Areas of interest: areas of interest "Shangqiu City Traditional Chinese Medicine Hospital (New Campus)"
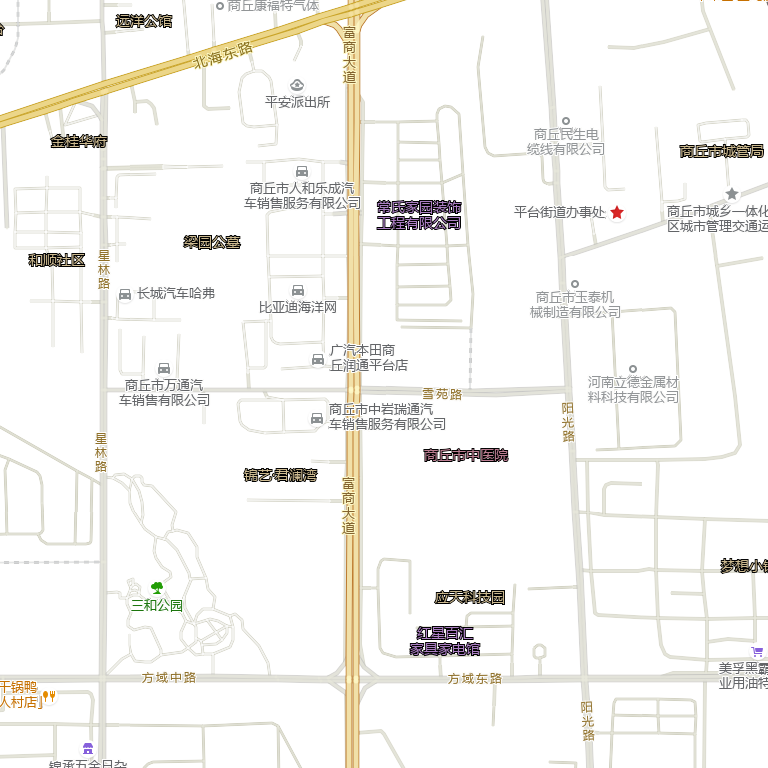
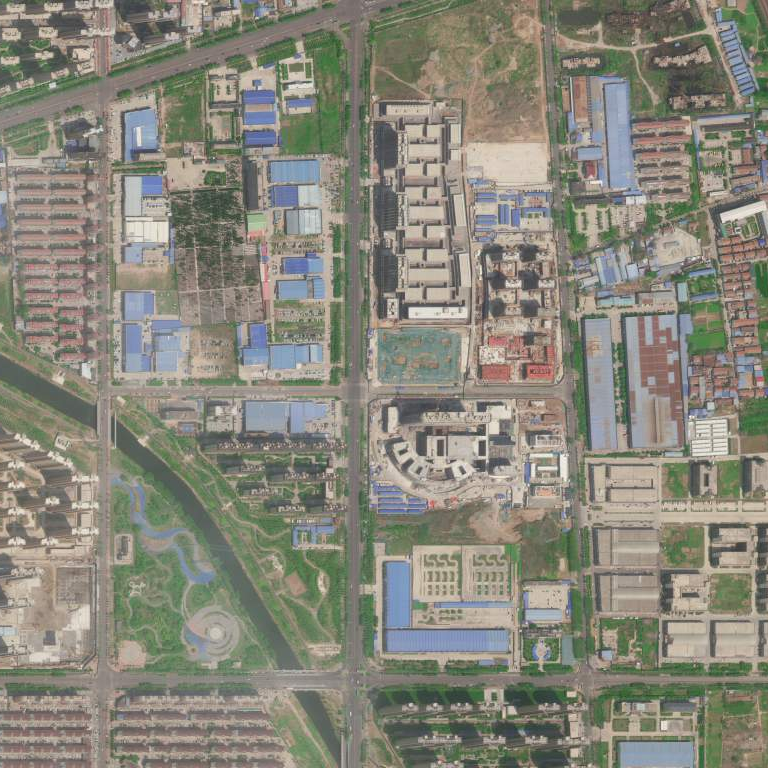